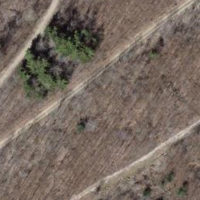
EUNIS habitat code: 41
Species observed at this site:
Eupeodes corollae